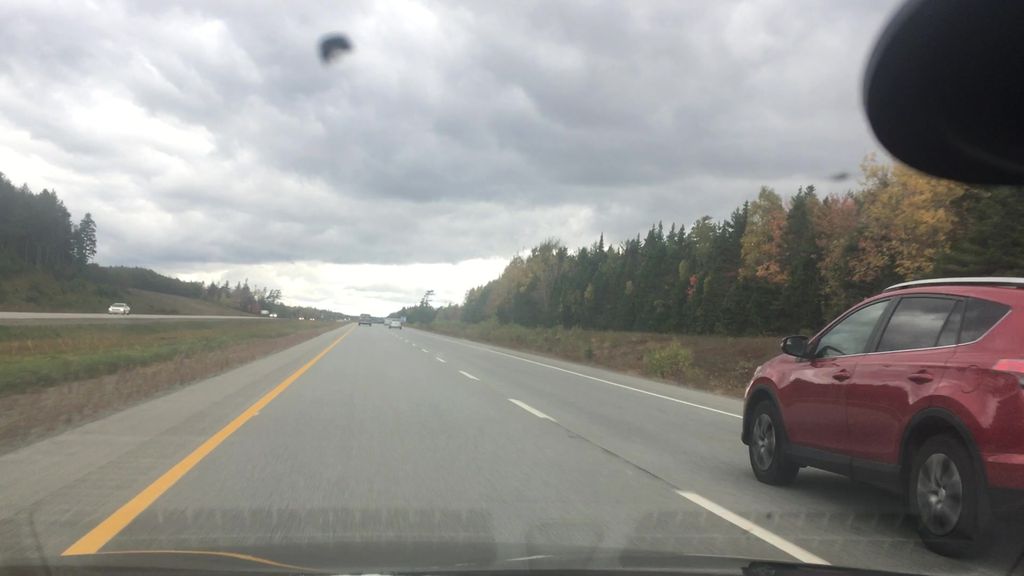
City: halifax